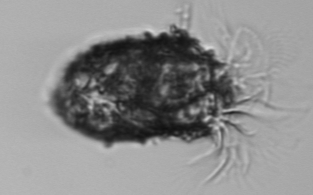
Label: Stenosemella_pacifica